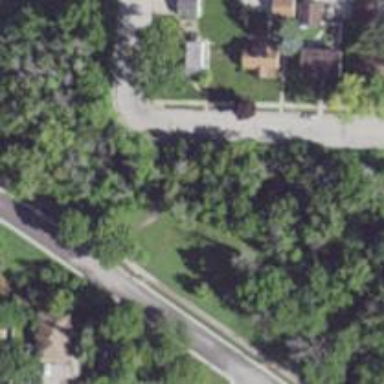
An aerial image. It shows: Path leading to bridge.